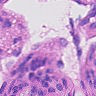
Metastatic tissue present: yes